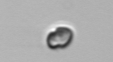
Label: Heterocapsa_rotundata